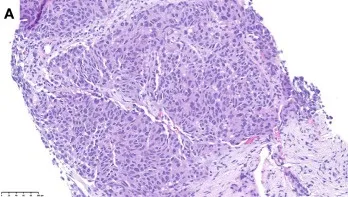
Pathology evaluation of a liver biopsy sample showed a poorly differentiated carcinoma, growing in nests or trabecular patterns without gland formation or keratinization and morphologically resembling large-cell neuroendocrine carcinoma. [(A); x400 H&E.
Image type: pathology (h&e)